三年级 · 算术
王老师买 12 个下面这样的篮球, 付给营业员 800 元, 还剩 )元, 用剩下的钱买羽毛球,可以买( )筒。

每个56元

每筒 8 元
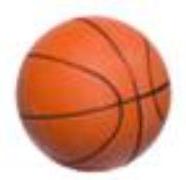
答案: $\quad 128 \quad 16$

【分析】用每个篮球的价钱乘购买篮球个数, 求出购买篮球花费的价钱。用付给营业员的钱数减去购买篮球花费的价钱, 求出还剩的钱数。用还剩的钱数除以每筒羽毛球的价钱, 求出购买筒数。
【详解】 $800-56 \times 12$

$=800-672$

$=128 （$ 元）

$128 \div 8=16$ (筒)

还剩 128 元, 用剩下的钱买羽毛球, 可以买 16 筒。

【点睛】本题考查经济问题, 根据总价 $=$ 单价 $\times$ 数量, 数量 $=$ 总价 $\div$ 单价解答。